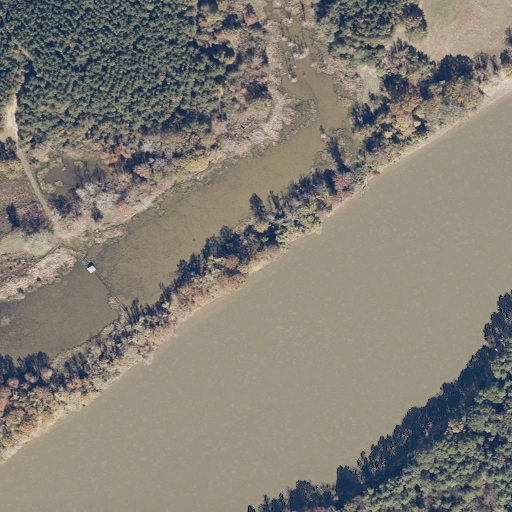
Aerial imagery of bar in Alabama named Durdens Bar containing open water, woody wetlands, evergreen forest, herbaceous wetlands, mixed forest, pasture, grassland, and deciduous forest